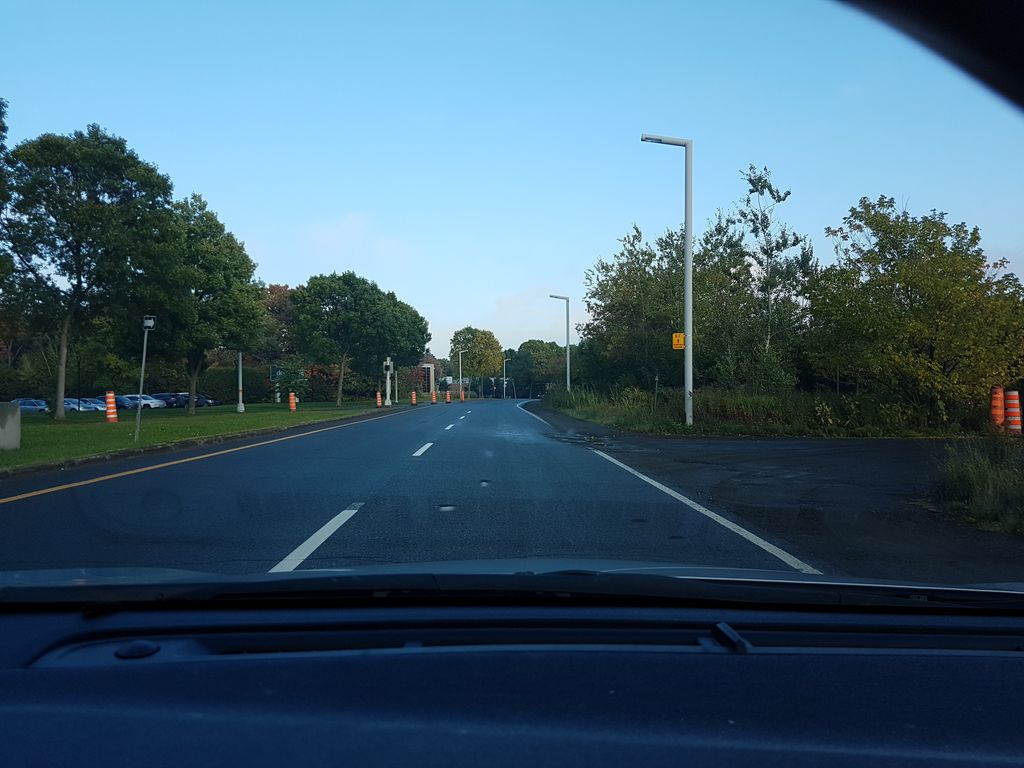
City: quebec_city